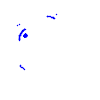
Particle: electron